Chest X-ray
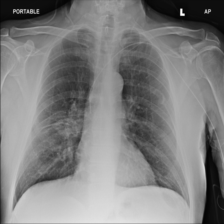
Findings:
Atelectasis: negative
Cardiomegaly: negative
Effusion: negative
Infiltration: negative
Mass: positive
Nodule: negative
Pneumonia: negative
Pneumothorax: negative
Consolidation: negative
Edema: negative
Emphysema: negative
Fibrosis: negative
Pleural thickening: negative
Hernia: negative